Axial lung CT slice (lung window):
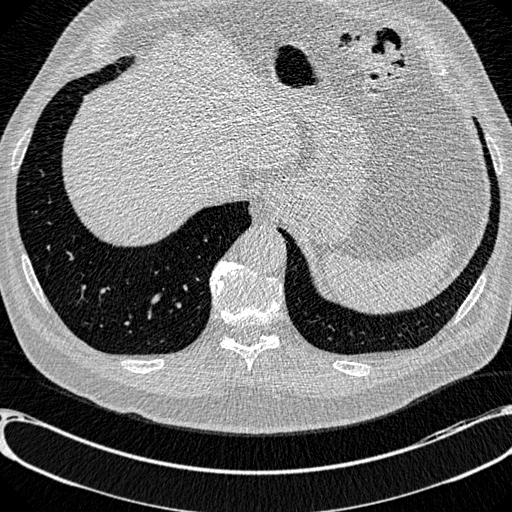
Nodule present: no